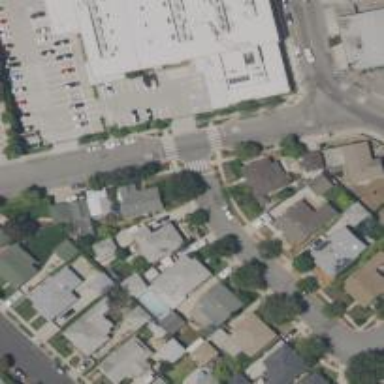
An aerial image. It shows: Marked footway crossing with zebra markings.